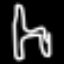
Label: chair